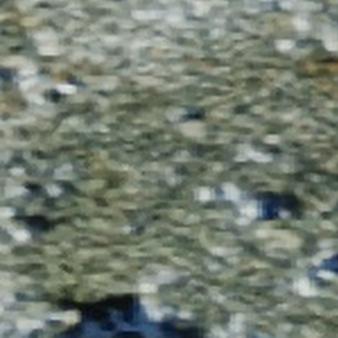
Label: other